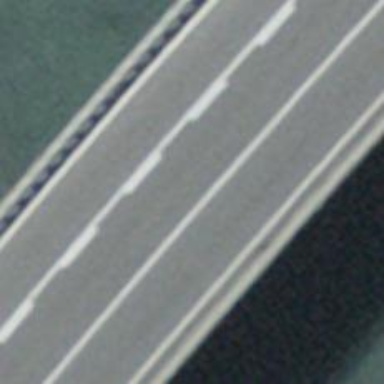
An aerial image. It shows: Motorway bridge with asphalt surface.